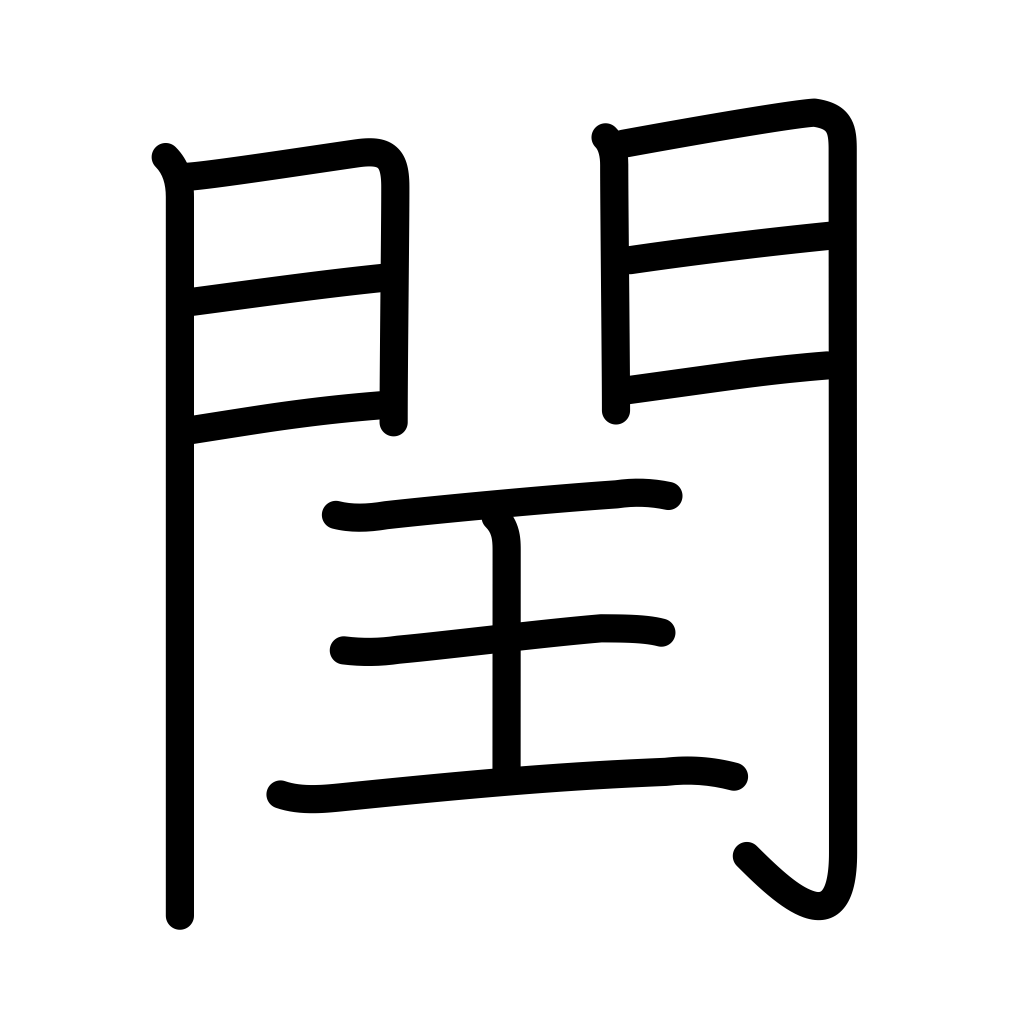
Meaning: intercalation, illegitimate throne